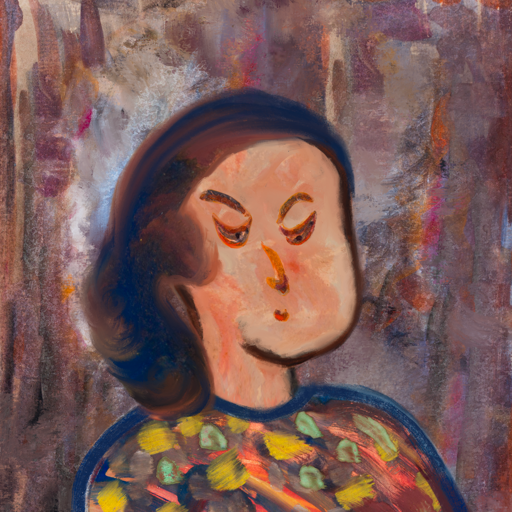
Background: Hypocrite, Head And Neck Side: Roy_Bahadur, Face Side: Hypocrite, Bust: Mother_And_Son_Mother, Hair Side: Mother_And_Son_Son, Head Accessory: Blank, Second Necklace: Blank, Necklace: Blank, Baby: Blank